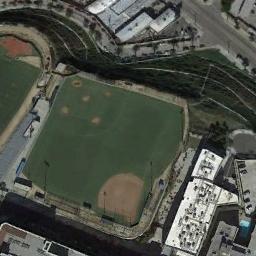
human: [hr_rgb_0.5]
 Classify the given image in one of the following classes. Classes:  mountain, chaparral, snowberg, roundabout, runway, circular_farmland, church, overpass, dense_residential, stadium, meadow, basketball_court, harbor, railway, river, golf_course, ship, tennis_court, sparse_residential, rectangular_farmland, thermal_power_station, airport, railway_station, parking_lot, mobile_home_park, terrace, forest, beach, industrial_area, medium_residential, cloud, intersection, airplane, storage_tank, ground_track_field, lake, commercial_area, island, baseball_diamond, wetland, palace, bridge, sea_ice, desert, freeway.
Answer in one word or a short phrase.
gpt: baseball_diamond